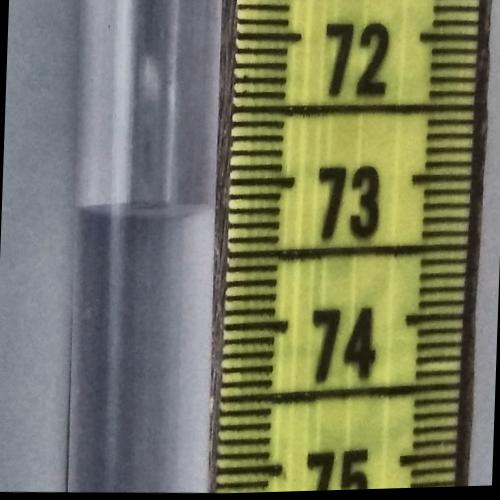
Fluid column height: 73.2 cm